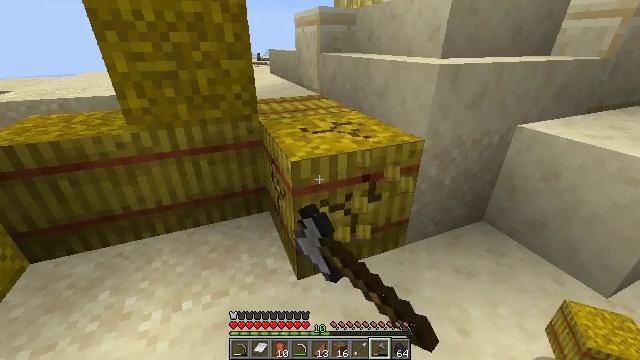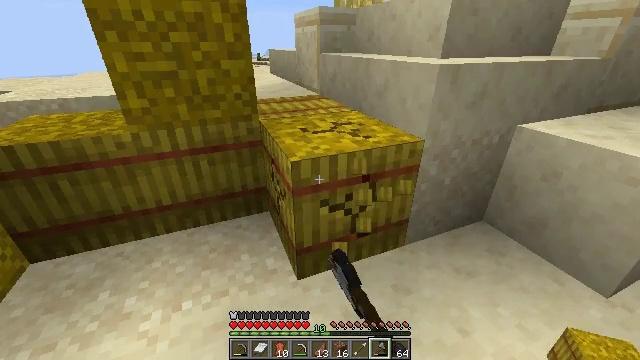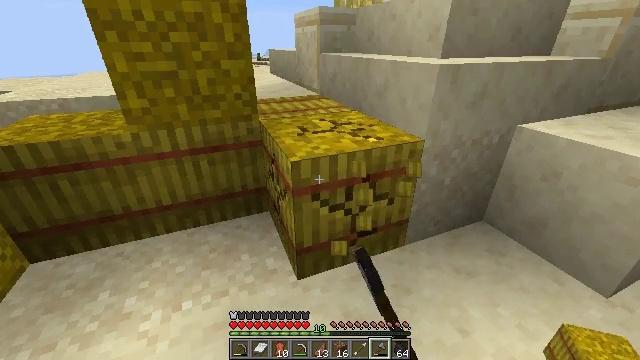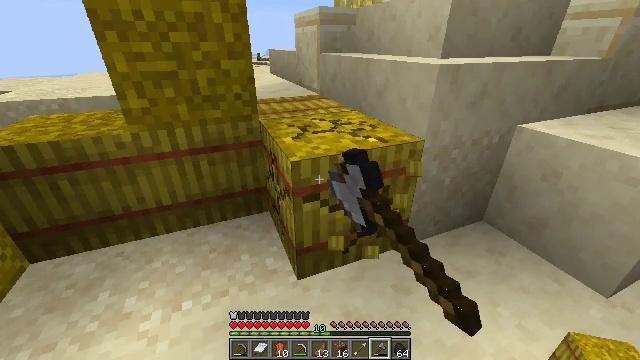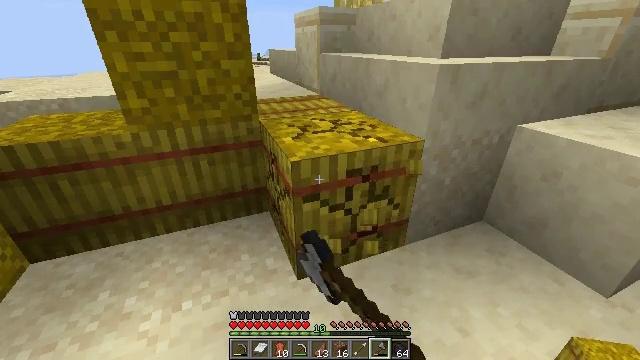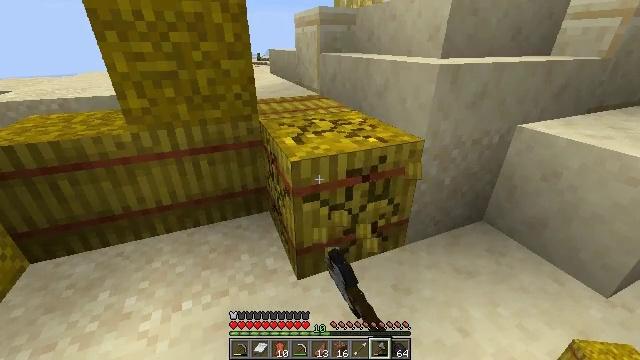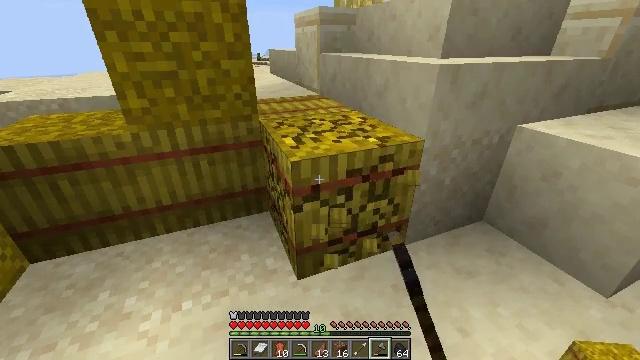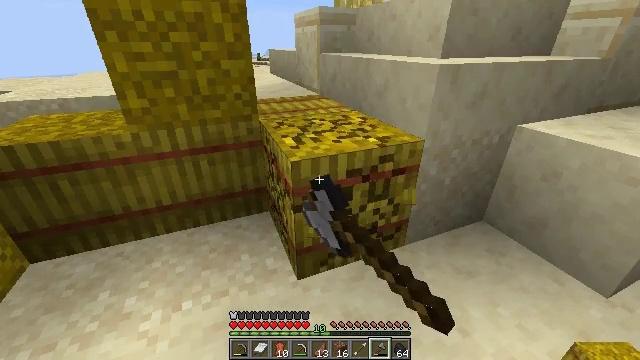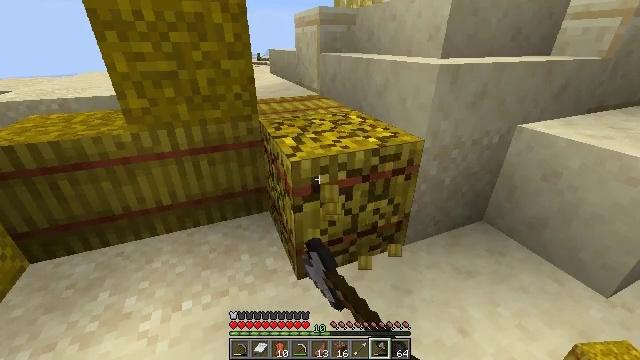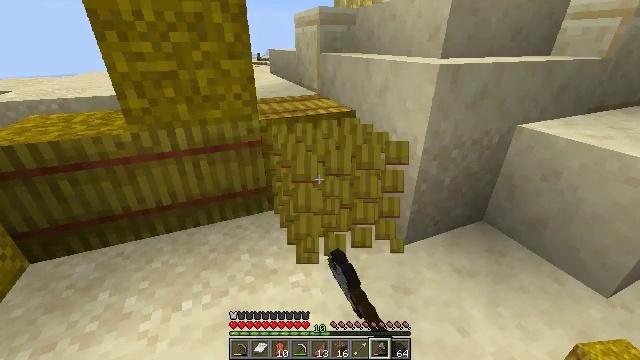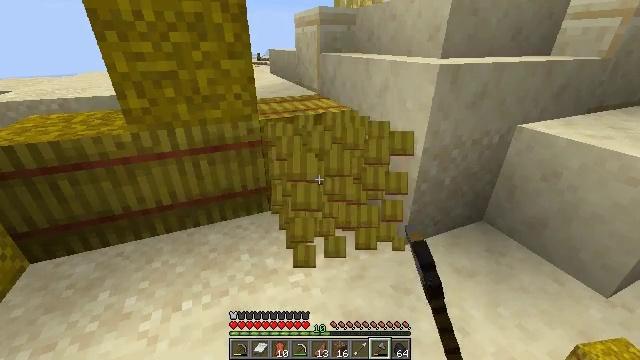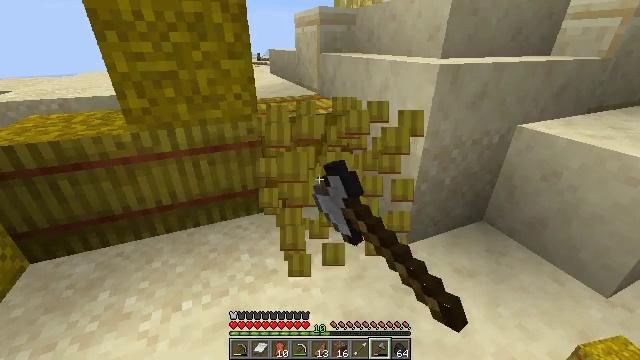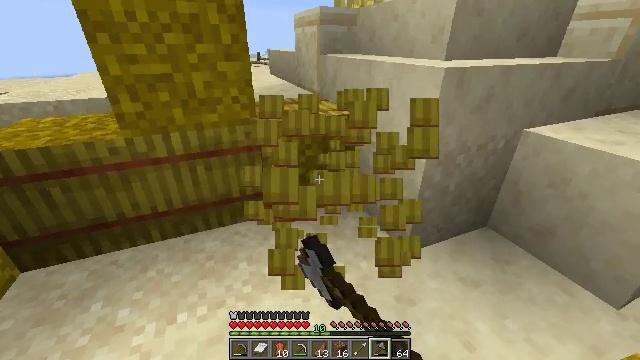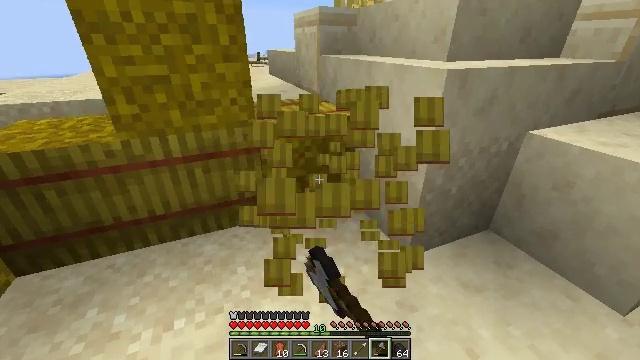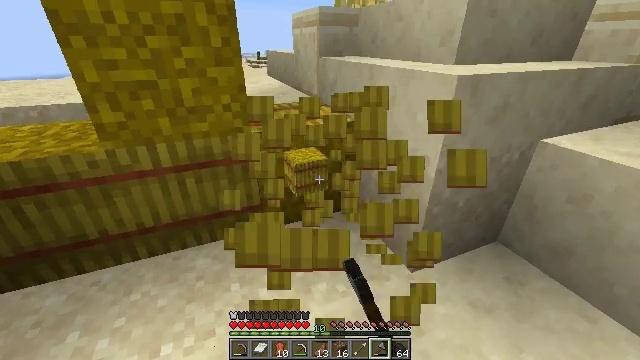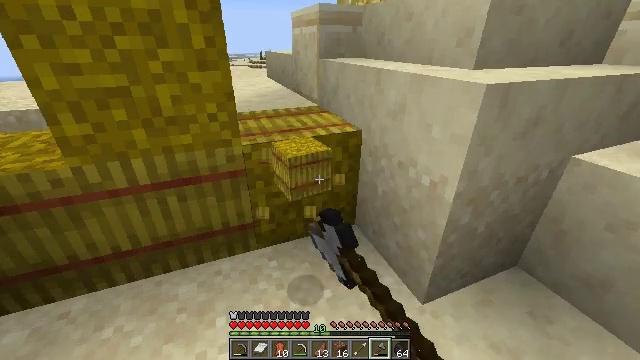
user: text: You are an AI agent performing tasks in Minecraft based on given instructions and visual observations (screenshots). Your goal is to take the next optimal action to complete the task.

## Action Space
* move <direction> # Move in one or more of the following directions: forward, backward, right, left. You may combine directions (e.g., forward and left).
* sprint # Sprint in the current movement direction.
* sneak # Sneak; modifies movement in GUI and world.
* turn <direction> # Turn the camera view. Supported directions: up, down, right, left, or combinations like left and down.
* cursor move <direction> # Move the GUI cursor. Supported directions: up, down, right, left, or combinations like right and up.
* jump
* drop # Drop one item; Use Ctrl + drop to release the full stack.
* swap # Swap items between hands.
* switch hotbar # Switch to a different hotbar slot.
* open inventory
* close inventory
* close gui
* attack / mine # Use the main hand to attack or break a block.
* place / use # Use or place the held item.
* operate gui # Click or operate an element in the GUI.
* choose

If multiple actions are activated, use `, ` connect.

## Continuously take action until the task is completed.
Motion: motion action
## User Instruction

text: Collect a hay block for crafting.
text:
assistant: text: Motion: attack / mine
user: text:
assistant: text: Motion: attack / mine
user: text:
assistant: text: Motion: attack / mine
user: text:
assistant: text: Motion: attack / mine
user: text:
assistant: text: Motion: attack / mine
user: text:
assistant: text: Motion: attack / mine
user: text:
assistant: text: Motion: attack / mine
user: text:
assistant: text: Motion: attack / mine
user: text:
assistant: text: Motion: attack / mine
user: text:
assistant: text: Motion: attack / mine
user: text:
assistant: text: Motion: attack / mine
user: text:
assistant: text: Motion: move forward, attack / mine
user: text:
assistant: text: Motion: move forward, attack / mine
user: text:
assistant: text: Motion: move forward, attack / mine
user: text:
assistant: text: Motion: move forward, attack / mine
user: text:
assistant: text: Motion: turn left, attack / mine
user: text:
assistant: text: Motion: turn left, attack / mine
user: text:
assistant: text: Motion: attack / mine
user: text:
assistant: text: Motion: attack / mine
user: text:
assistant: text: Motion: attack / mine
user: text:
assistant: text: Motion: attack / mine
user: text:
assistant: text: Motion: attack / mine
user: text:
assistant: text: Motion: attack / mine
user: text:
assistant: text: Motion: attack / mine
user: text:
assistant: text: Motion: attack / mine
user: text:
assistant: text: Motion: attack / mine
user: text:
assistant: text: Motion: attack / mine
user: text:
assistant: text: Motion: attack / mine
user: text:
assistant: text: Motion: attack / mine
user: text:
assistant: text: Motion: attack / mine